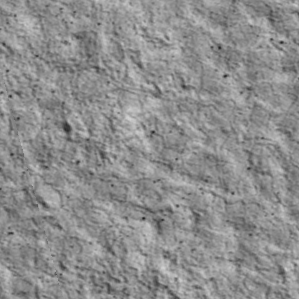
Label: non_frost